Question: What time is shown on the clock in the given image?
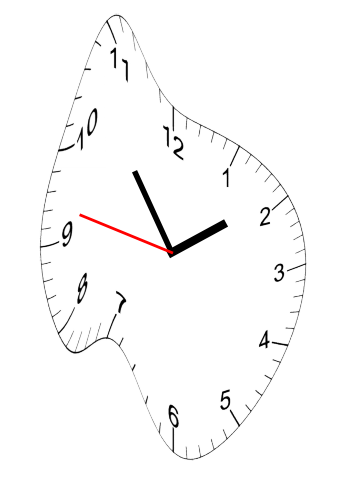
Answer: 01:53:47